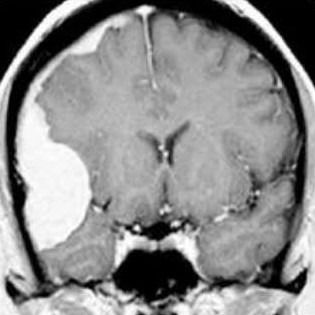
Label: meningioma